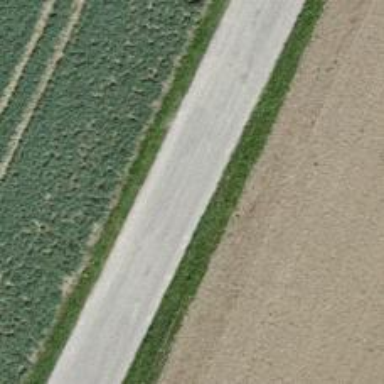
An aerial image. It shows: Unclassified road.